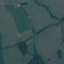
Land use / land cover: Pasture